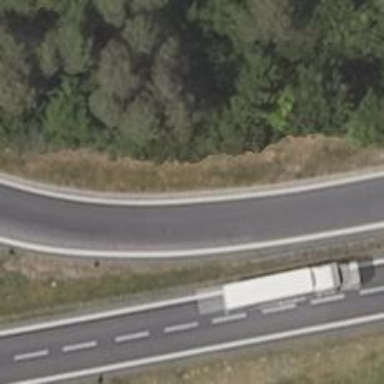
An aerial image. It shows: Trunk link road with asphalt surface.